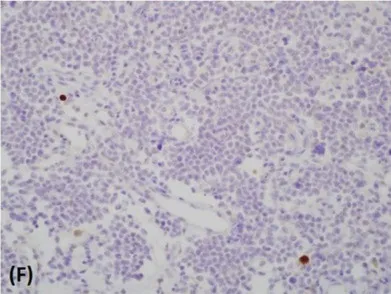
The Ki-67 index was very low (<2%) (F).
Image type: pathology (immunostaining)